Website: home-depot
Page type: payment
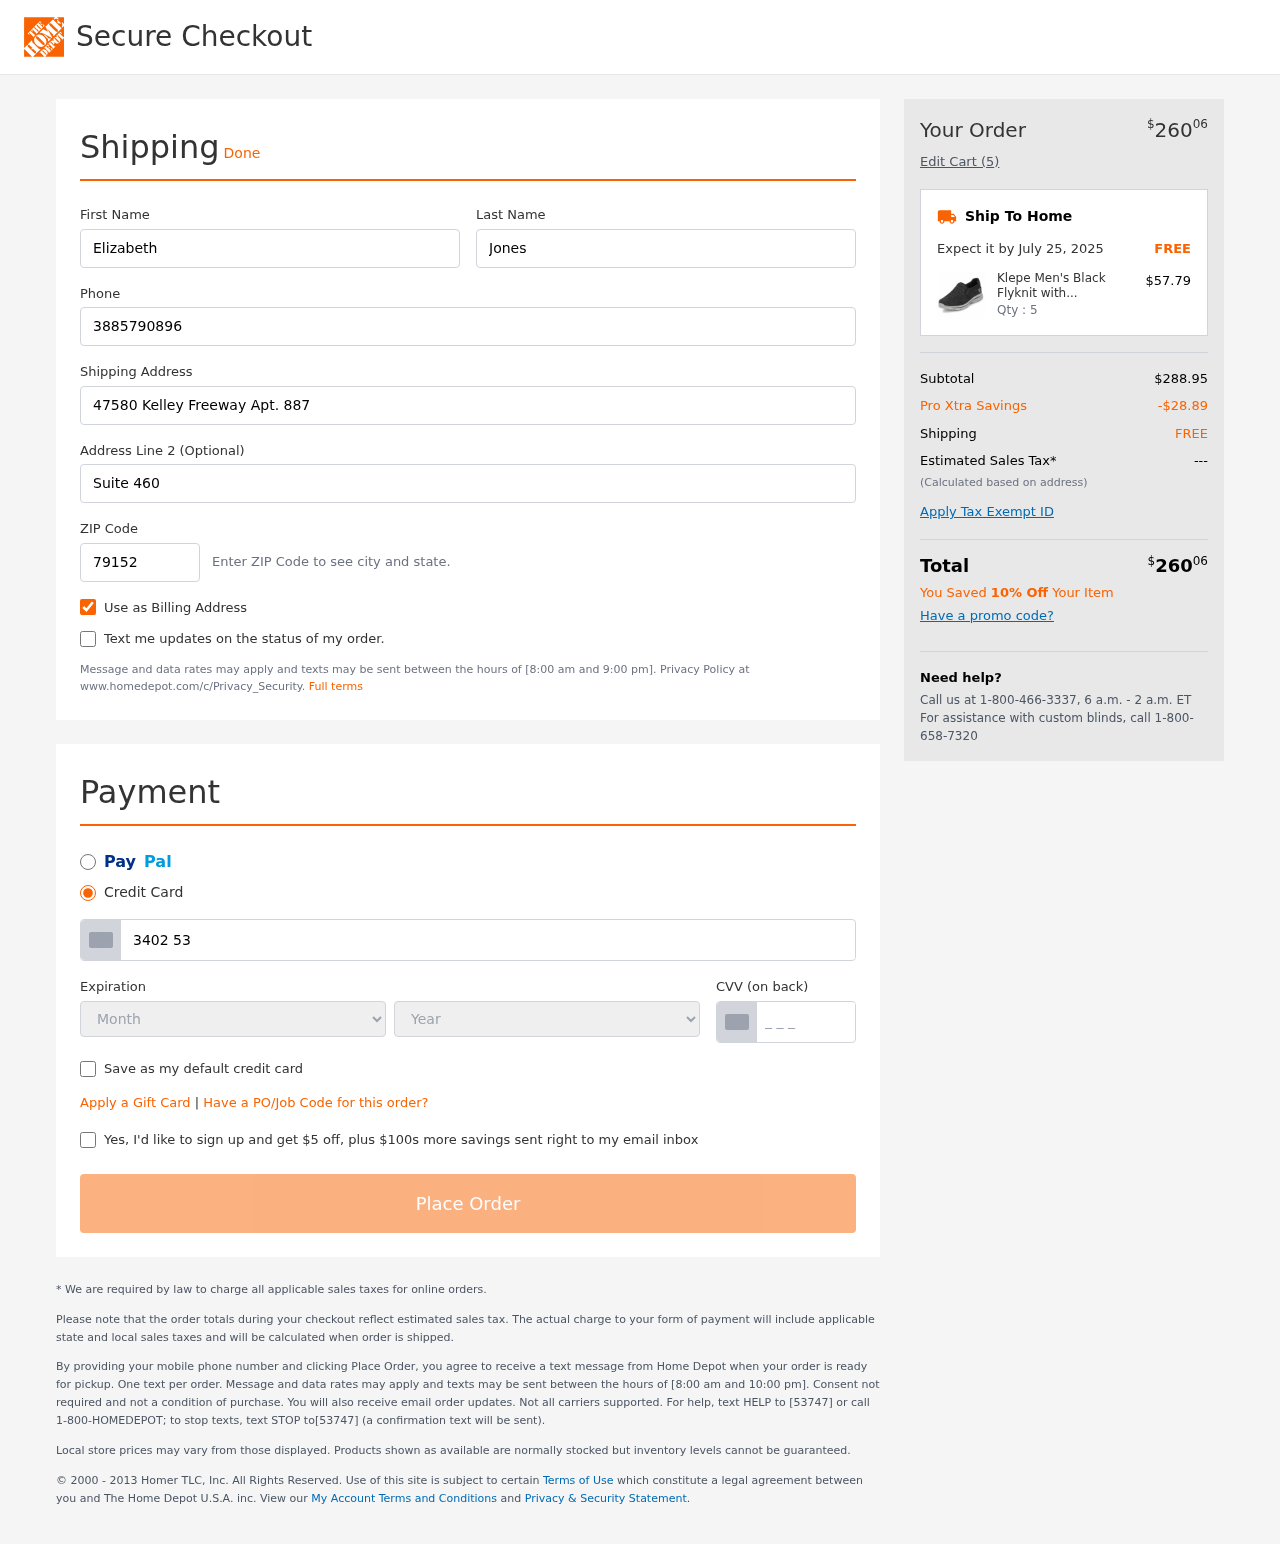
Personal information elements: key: PII_CARD_CVV
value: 0432
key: PII_CARD_EXPIRY_MONTH
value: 12
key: PII_CARD_EXPIRY_YEAR
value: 26
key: PII_CARD_NUMBER
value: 3402 5315 7966 940
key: PII_FIRSTNAME
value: Elizabeth
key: PII_LASTNAME
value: Jones
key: PII_PHONE
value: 3885790896
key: PII_POSTCODE
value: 79152
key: PII_STREET
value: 47580 Kelley Freeway Apt. 887
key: PII_STREET2
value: Suite 460
Product elements: key: PRODUCT1_NAME
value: Klepe Men's Black Flyknit with Memory Foam Running Shoes-7 UK (41 EU) (8 US) (M133/BLK)
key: PRODUCT1_PRICE
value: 57.79
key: PRODUCT1_QUANTITY
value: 5
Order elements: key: ORDER_TOTAL
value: $26006
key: ORDER_NUM_ITEMS
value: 5
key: ORDER_DELIVERY_DATE
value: July 25, 2025
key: ORDER_SUBTOTAL
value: $288.95
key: ORDER_DISCOUNT
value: -$28.89
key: ORDER_SHIPPING_COST
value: FREE